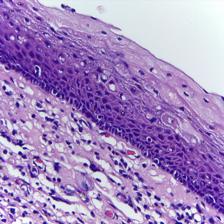
Diagnosis: Normal